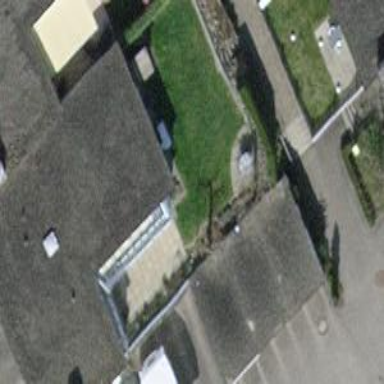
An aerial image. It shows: Terrace building.